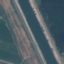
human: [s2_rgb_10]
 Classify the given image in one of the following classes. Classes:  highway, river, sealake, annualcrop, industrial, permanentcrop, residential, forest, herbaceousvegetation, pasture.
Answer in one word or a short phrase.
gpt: River